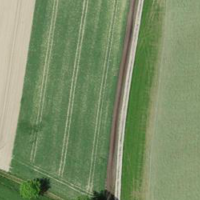
EUNIS habitat code: 52
Species observed at this site:
Falco subbuteo
Pernis apivorus